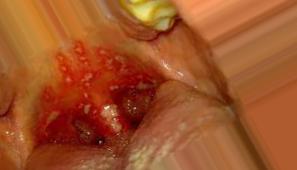
Condition: Mouth Ulcer